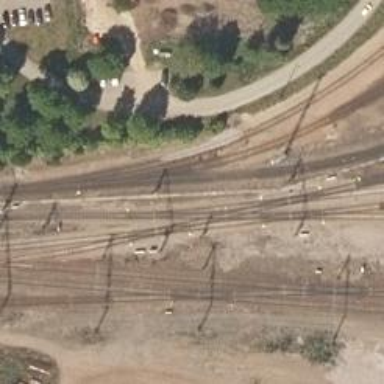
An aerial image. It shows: Rail yard with electrified contact lines for railway operations.